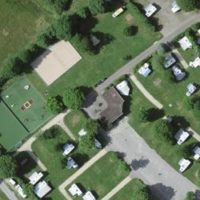
EUNIS habitat code: 53
Species observed at this site:
Certhia brachydactyla
Corvus corone
Cyanistes caeruleus
Fulica atra
Fringilla coelebs
Buteo buteo
Sylvia atricapilla
Strix aluco
Carduelis carduelis
Columba palumbus
Poecile palustris
Phylloscopus collybita
Cygnus olor
Hirundo rustica
Milvus migrans
Phoenicurus ochruros
Sitta europaea
Phoenicurus phoenicurus
Cornus sanguinea
Picus viridis
Phylloscopus trochilus
Motacilla alba
Ficedula hypoleuca